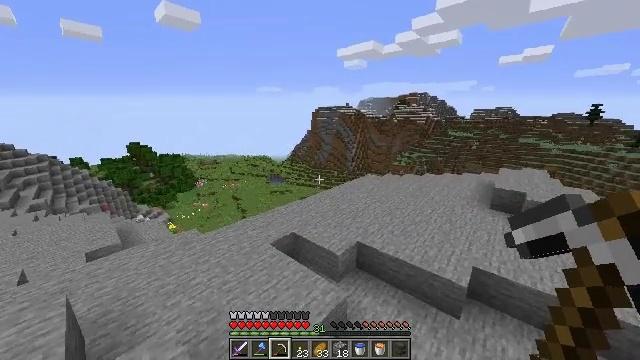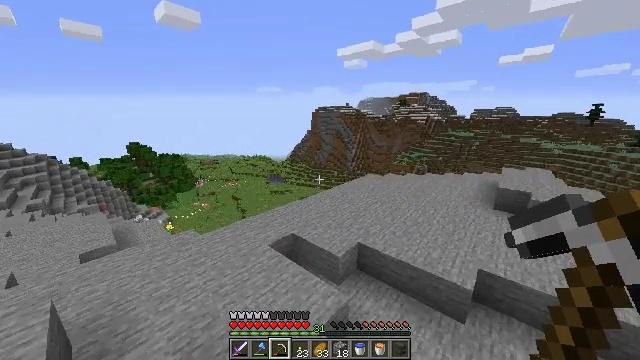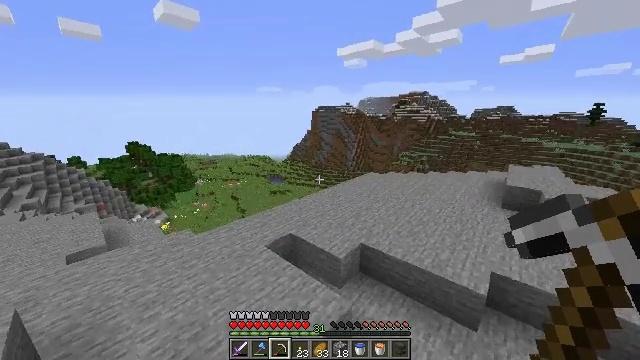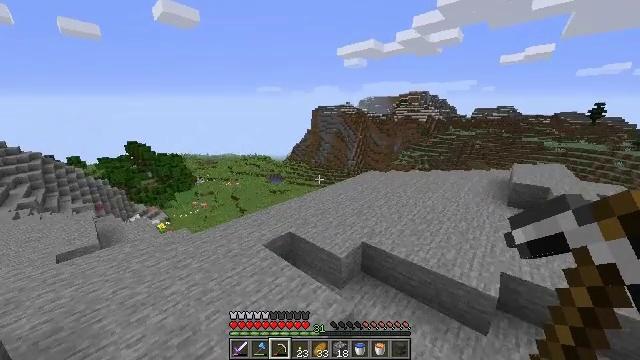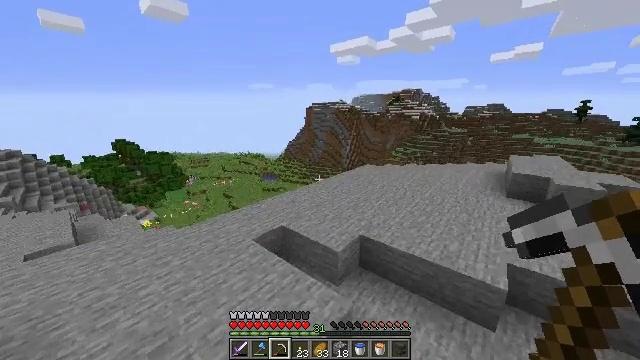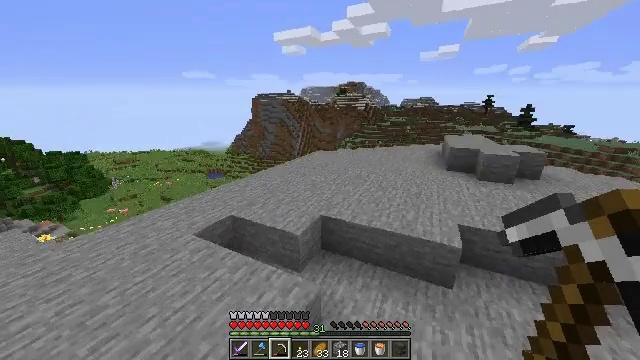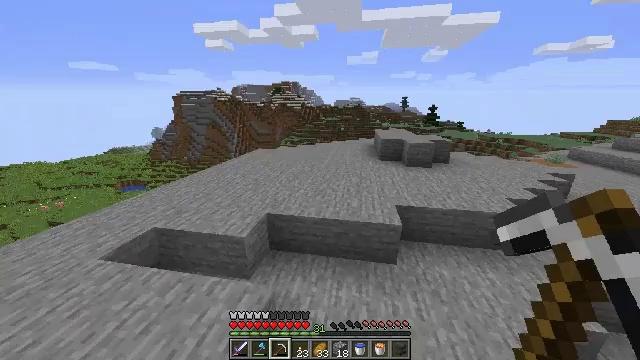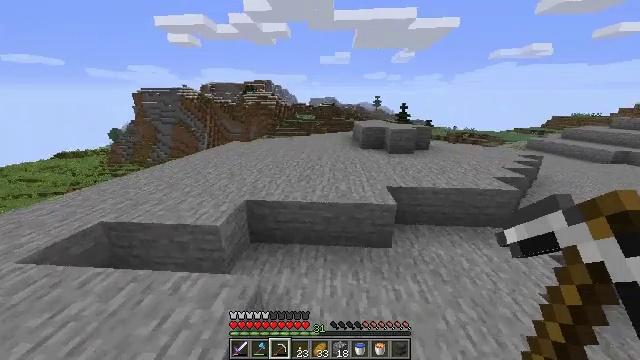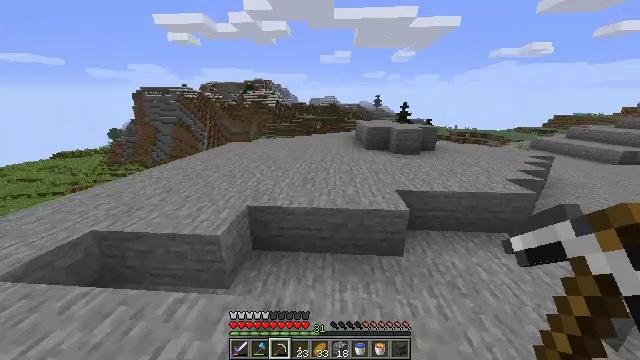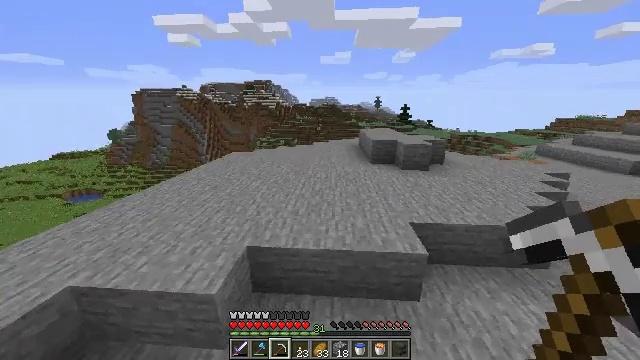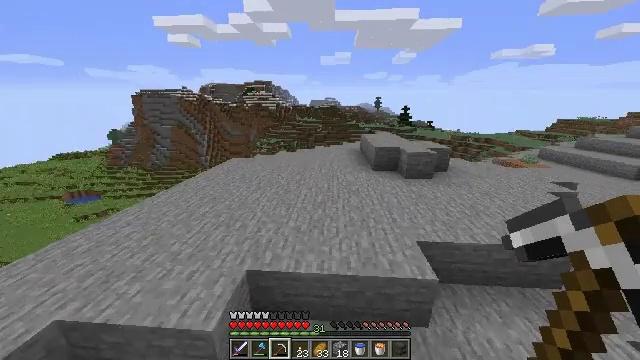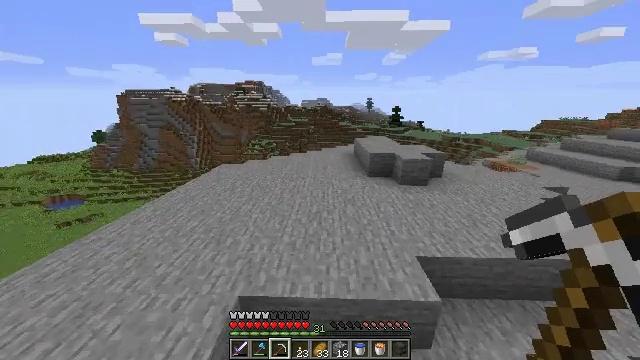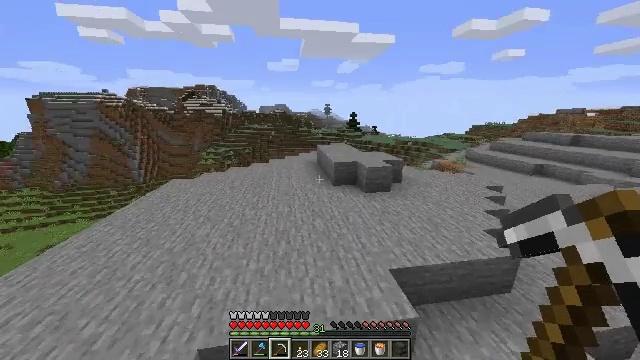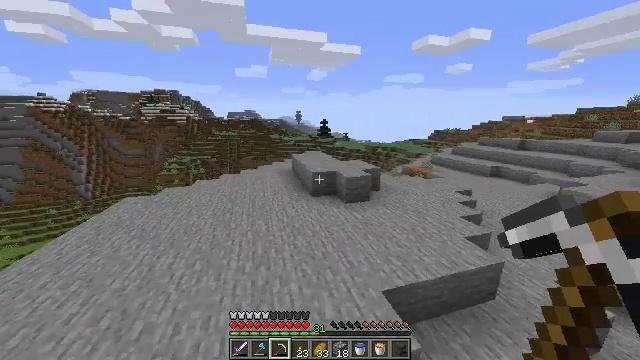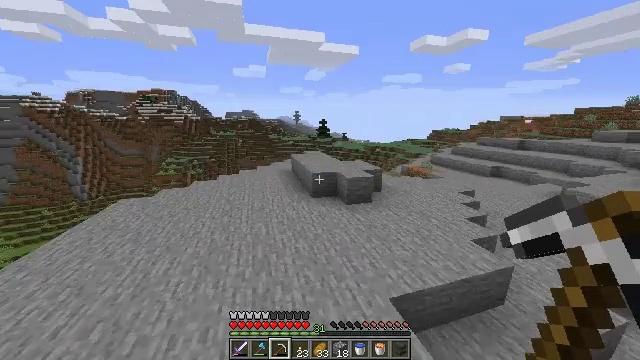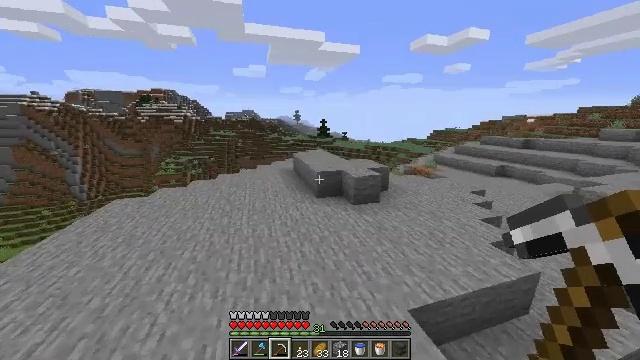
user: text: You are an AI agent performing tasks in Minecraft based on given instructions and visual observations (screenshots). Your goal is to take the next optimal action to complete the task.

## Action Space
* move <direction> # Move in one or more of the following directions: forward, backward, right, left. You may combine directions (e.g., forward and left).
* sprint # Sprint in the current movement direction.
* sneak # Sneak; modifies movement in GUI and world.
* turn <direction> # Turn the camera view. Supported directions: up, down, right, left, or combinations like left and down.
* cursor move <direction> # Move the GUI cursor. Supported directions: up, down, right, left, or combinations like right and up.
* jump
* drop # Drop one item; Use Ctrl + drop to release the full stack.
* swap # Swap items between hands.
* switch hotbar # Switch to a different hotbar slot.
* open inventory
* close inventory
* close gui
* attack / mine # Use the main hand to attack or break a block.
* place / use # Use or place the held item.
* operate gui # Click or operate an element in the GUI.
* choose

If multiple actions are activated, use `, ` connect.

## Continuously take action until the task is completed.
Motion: motion action
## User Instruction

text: Mine the grass in the plains.
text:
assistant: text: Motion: move forward, sprint, jump
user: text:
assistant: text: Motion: move forward, sprint, jump
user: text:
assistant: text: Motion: move forward, sprint, jump
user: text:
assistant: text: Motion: move forward, sprint, turn right, jump
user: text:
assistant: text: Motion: move forward, sprint, turn right and down, jump
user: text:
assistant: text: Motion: move forward, sprint, turn right, jump
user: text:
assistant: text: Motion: move forward, sprint, turn right, jump
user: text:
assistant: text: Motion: move forward, sprint, jump
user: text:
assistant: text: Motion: move forward, sprint, jump
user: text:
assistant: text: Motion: move forward, sprint, jump
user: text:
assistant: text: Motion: move forward, sprint, turn right, jump
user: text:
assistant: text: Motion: move forward, sprint, turn right and up, jump
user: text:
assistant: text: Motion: move forward, sprint, turn right and up, jump
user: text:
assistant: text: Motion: move forward, sprint, jump
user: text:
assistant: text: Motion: move forward, sprint, jump
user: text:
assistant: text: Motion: move forward, sprint, jump
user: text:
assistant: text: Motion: move forward, sprint, turn up, jump
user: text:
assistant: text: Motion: move forward, sprint, turn up, jump
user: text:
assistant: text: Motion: move forward, sprint, jump
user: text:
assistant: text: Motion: move forward, sprint, jump
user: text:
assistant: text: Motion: move forward, sprint, jump
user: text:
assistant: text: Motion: move forward, sprint, jump
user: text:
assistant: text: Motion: move forward, sprint, jump
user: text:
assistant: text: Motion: move forward, sprint, jump
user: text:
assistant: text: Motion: move forward, sprint, jump
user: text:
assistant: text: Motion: move forward, sprint, turn right, jump
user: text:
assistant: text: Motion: move forward, sprint, turn right and up, jump
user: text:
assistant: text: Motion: move forward, sprint, turn right and down, jump
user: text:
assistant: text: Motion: move forward, sprint, turn right and down, jump
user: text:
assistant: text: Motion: move forward, sprint, turn right, jump